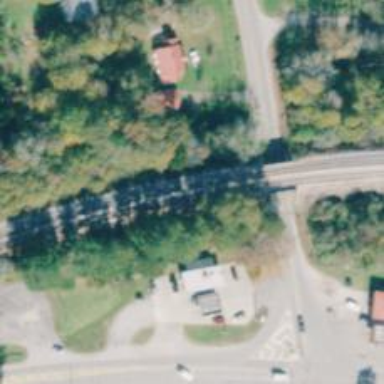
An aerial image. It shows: Railway siding with rails.